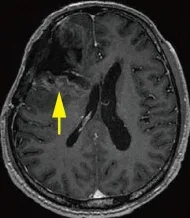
(D-F) Magnetic resonance images showing multiple intracranial lesions (arrow) 1 month after the first craniotomy.
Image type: radiology (mri)